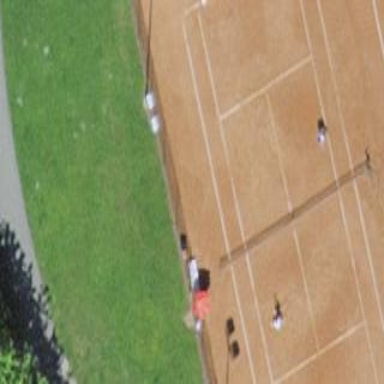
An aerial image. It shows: Tennis court on pitch designated for leisure land.